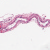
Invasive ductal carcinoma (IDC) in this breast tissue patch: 0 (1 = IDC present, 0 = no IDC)